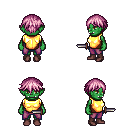
a pixel art fantasy rpg character, female body template, orc, green skin, gold chest armor, magenta pants, pink short bangs hairstyle, maroon shoes, dagger, four views (front, back, left, right), 2x2 character sprite sheet, small pixel art, hard edges, no anti-aliasing